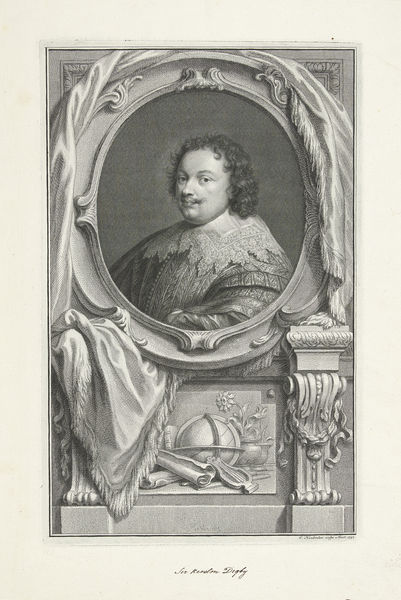
Titel: Portret van Kenelm Digby
Künstler: Jacob Houbraken
Standort: Amsterdam
Institution: Rijksmuseum
Schlagwörter: architecture, column, columns, curtain, king, ornate, white, black, collar, face, formal, gray, grey, hair, lace, nose, old, painting, portrait, blanket, decorative, flowers, mirror, picture, print, plant, vase, profile, flower, harp, man, eyes, male, scroll, drawing, paper, black and white, frame, oval, sketch, curls, frames, drape, drapery, person, royal, cape, music, renaissance, ink, pencil, circle, eye, shield, book, figure, greyscale, pillar, gentleman, globe, carving, rich, page, mustache, moustache, fat, framed, aristocrat, grayscale, nobleman, arts, curly, lyre, caption, scrolls, yellowed, memorial, carve, intricate, lire, moustaches, illustartion, humanities, adult, flowr, har style, vvase, floweer, doode, intellegent, marbke